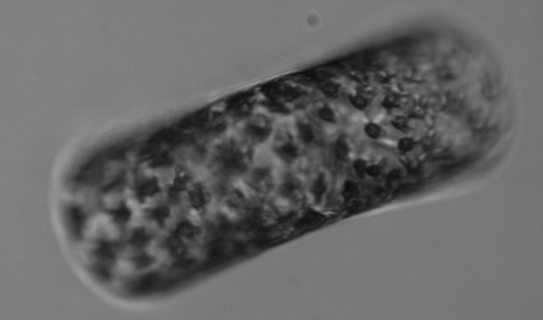
Label: Guinardia_flaccida